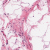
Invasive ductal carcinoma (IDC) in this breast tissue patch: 0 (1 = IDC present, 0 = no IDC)